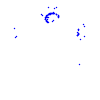
Particle: kaon